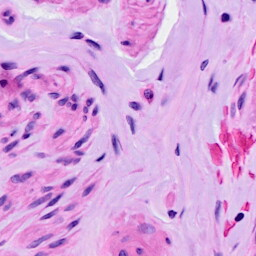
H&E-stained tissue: Ovarian